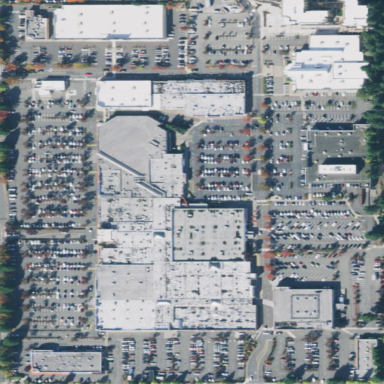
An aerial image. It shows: Retail area consisting of mall.